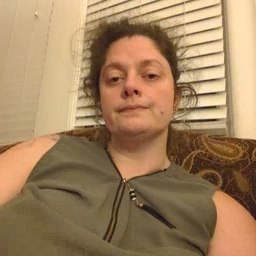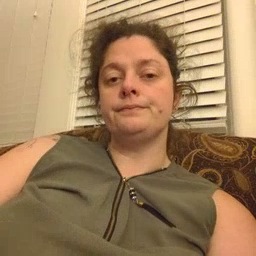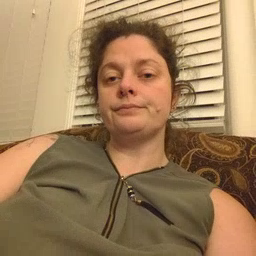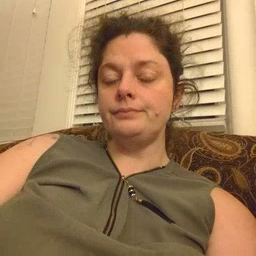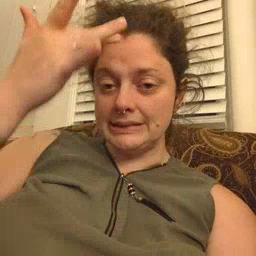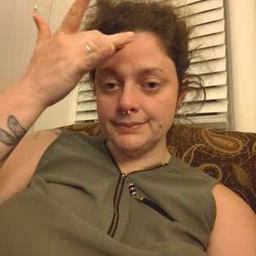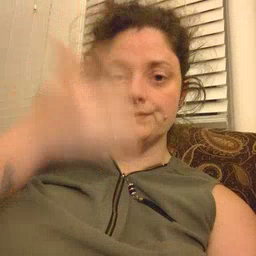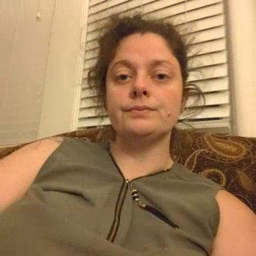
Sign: sick